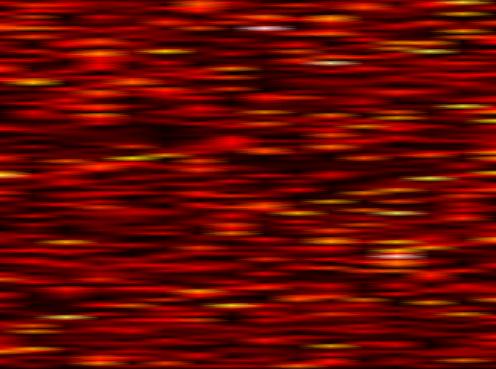
Label: OFDM